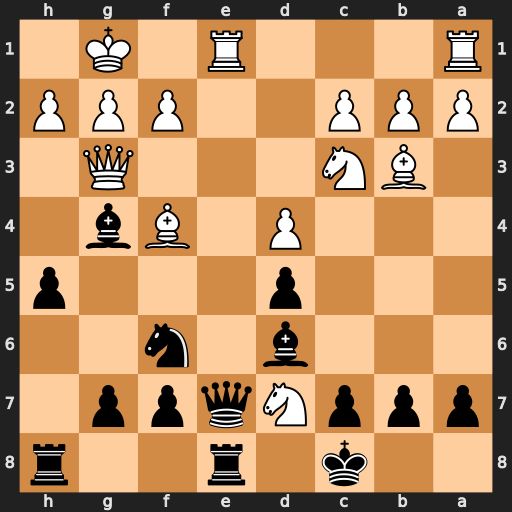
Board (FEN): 2k1r2r/pppNqpp1/3b1n2/3p3p/3P1Bb1/1BN3Q1/PPP2PPP/R3R1K1
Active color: b
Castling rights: -
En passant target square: -
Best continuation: Qxe1+ Rxe1 Rxe1#